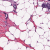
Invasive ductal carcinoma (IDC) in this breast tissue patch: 0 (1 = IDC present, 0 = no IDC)